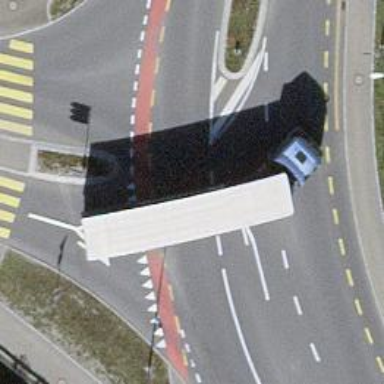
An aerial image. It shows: Road with "give way" sign.